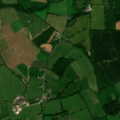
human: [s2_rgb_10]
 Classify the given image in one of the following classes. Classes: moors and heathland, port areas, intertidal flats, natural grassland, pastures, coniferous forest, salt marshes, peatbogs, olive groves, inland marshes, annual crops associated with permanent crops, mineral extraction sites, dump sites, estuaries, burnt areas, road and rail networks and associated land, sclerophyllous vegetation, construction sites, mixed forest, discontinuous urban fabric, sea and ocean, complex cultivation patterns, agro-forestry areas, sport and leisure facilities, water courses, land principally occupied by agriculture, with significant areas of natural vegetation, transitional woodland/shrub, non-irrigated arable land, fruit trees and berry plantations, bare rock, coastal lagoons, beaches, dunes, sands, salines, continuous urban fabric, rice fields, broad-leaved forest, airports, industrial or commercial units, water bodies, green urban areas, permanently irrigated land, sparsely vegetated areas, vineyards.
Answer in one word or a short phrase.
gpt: non-irrigated arable land, pastures